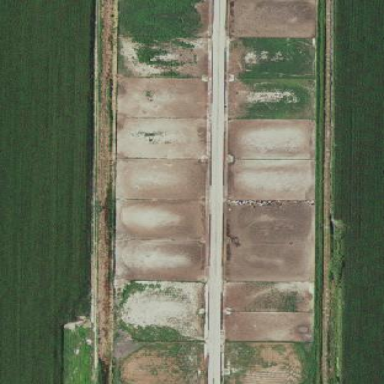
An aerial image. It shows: Farmyard with feedlot farming system.